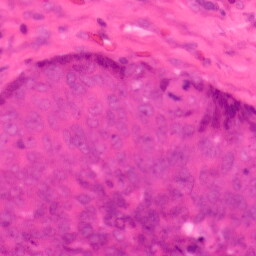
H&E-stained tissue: Colon